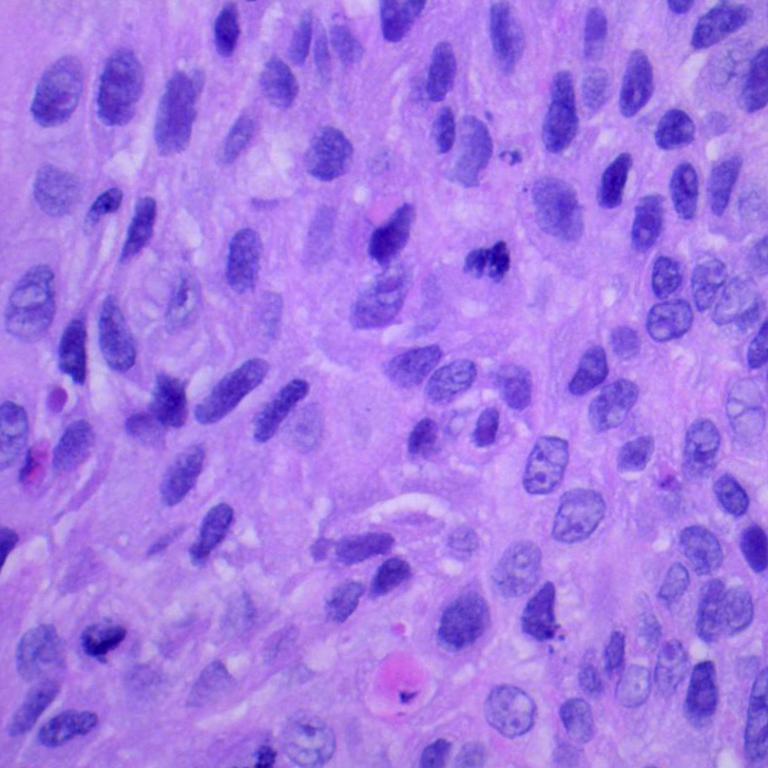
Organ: lung
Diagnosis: squamous carcinomas